Field crop: maize
Growth stage: 2
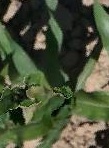
Species: maize